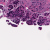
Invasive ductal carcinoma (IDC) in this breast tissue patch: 1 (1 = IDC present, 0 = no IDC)